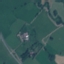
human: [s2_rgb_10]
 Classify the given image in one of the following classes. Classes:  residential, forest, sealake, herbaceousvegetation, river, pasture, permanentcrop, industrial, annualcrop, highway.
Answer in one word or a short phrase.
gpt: Pasture